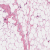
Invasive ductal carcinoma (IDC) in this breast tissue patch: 0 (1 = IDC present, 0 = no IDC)